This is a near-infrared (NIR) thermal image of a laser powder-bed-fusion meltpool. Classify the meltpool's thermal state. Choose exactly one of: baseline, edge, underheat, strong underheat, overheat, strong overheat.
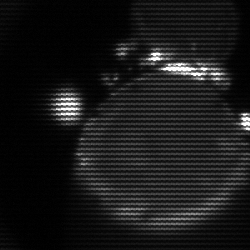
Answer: edge